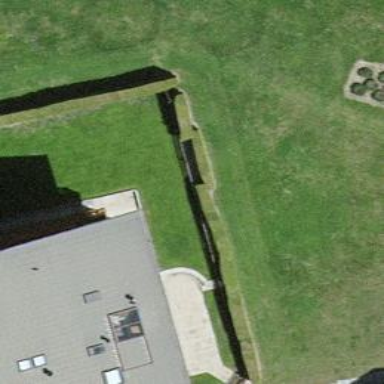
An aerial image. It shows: Hedge acting as barrier.